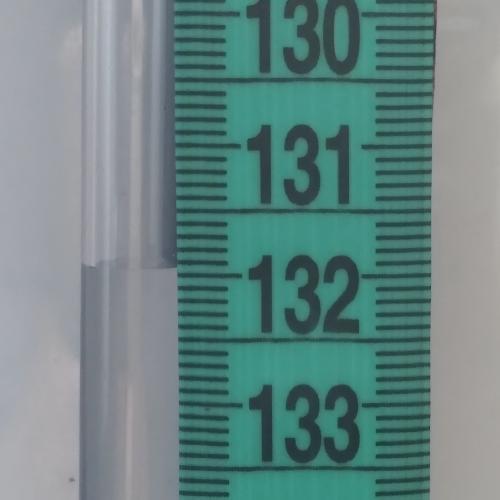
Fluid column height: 131.9 cm